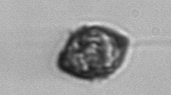
Label: Kryptoperidinium_triquetrum